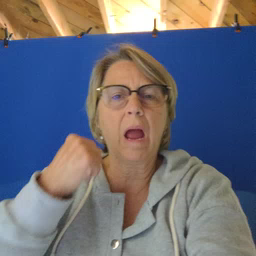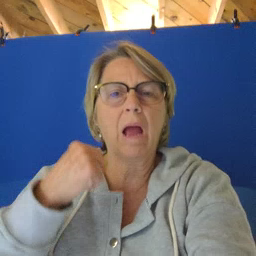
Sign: cry